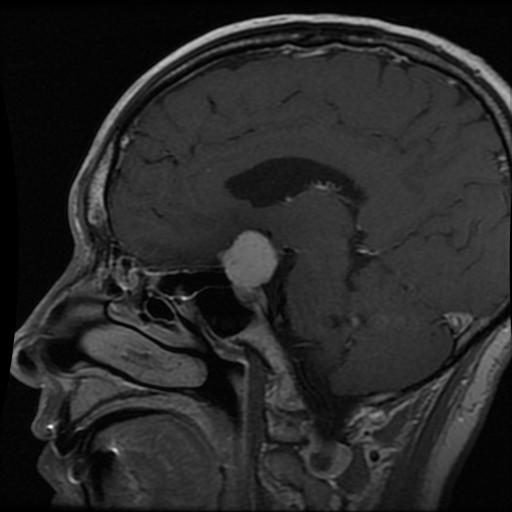
Label: meningioma